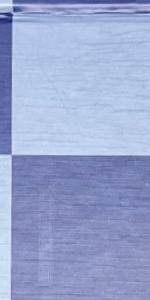
Label: Empty